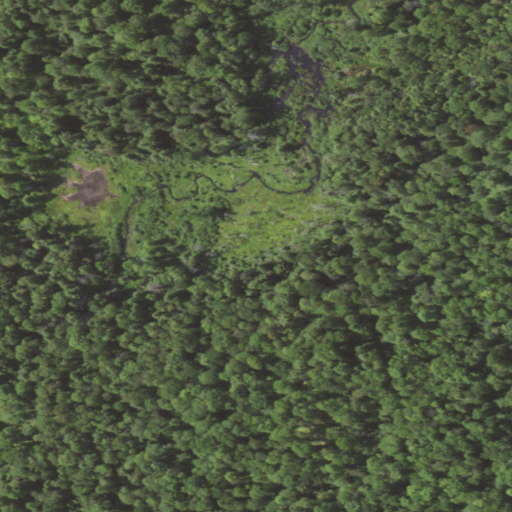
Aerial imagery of valley in Pennsylvania named Snorting Buck Hollow containing woody wetlands, mixed forest, and deciduous forest